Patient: sex M, age 65
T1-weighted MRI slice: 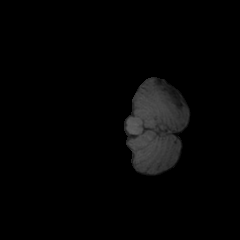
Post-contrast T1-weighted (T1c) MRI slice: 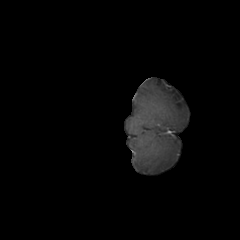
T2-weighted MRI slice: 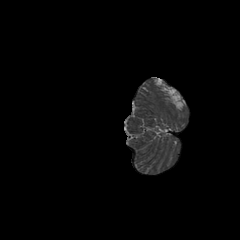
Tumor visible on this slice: no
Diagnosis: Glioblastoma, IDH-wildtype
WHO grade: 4